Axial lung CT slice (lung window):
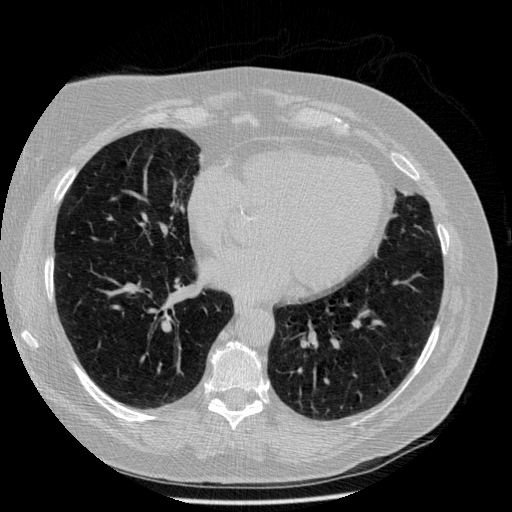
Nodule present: no